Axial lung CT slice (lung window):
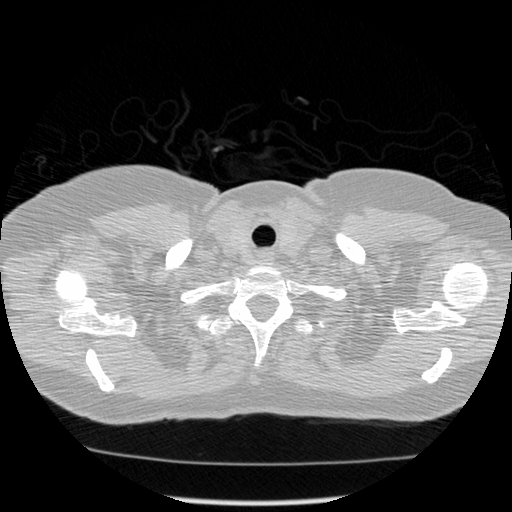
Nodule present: no